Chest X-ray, PA view. Patient: 66 years old, sex M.
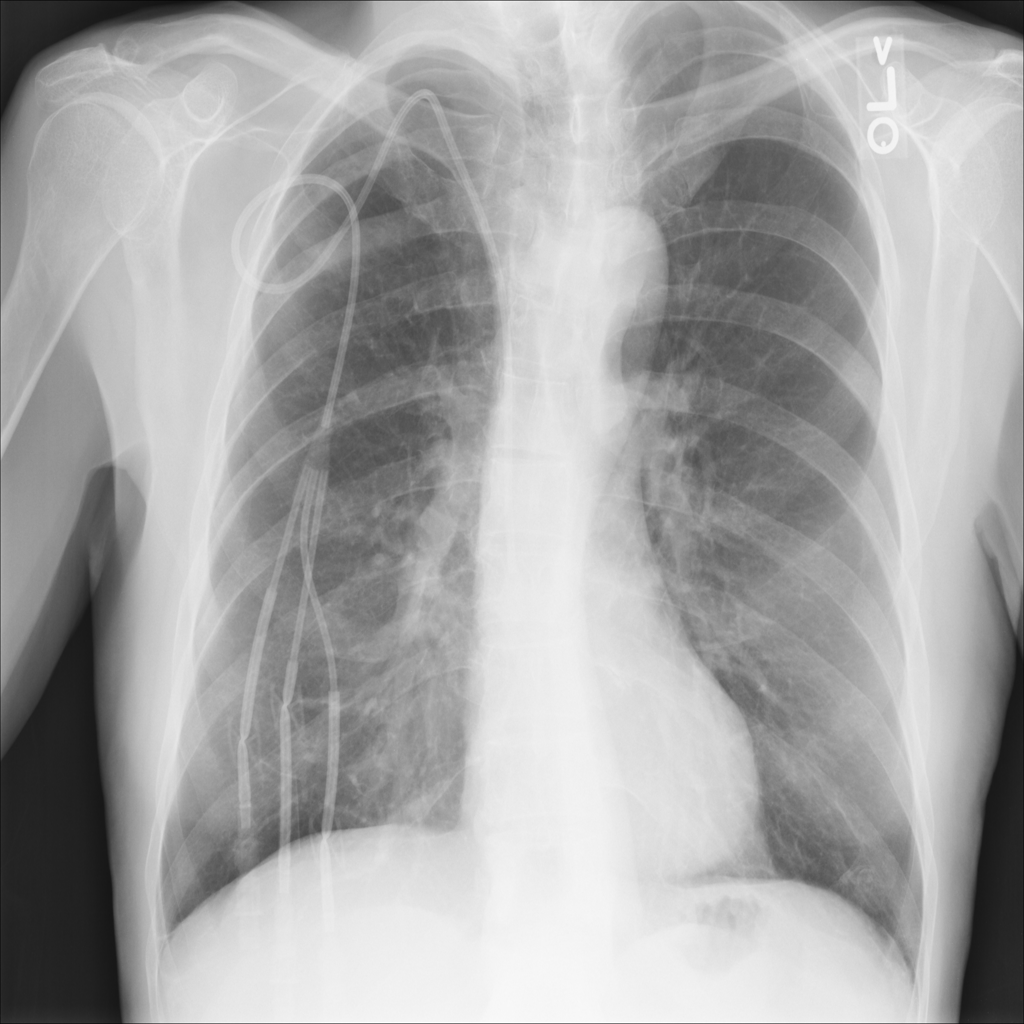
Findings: No Finding